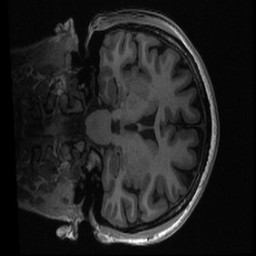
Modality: T1w
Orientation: coronal
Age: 22
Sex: female